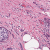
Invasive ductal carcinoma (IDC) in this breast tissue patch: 1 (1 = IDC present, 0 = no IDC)